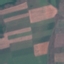
Label: AnnualCrop